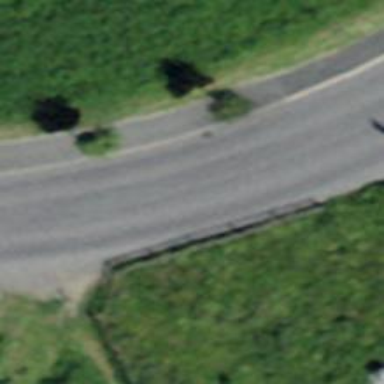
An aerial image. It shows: Tertiary road.